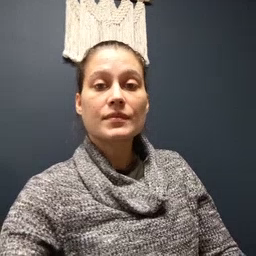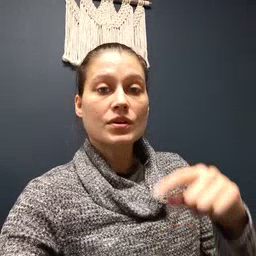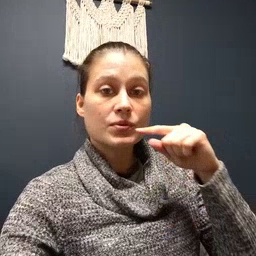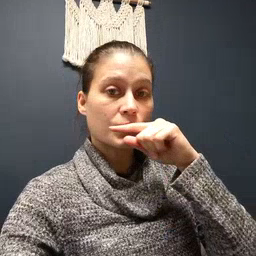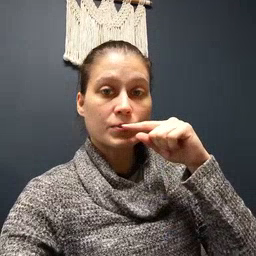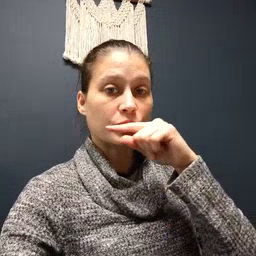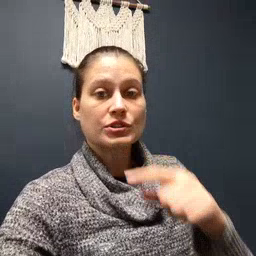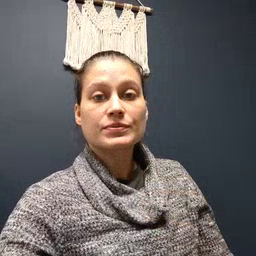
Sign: toothbrush